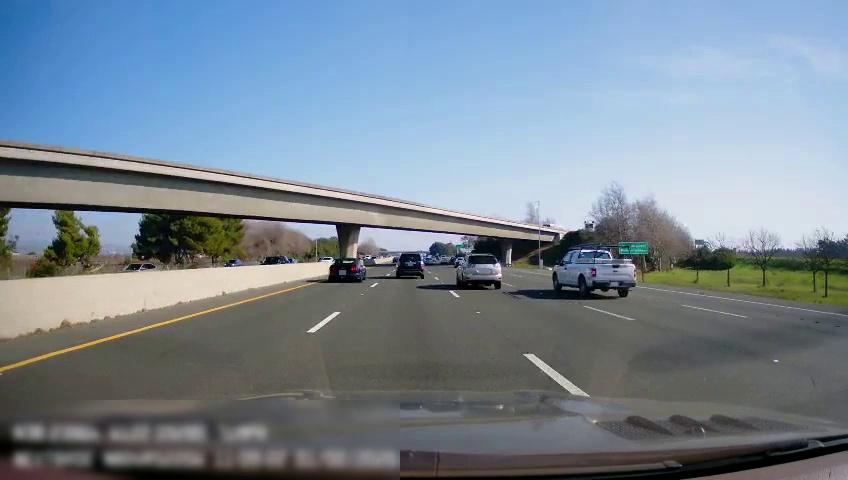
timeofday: Day
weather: Sunny
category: Drivable Space
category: Vehicles | Truck
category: Vehicles | SUV
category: Vehicles | SUV
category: Vehicles | SUV
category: Vehicles | Car
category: Vehicles | Car
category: Vehicles | Car
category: Vehicles | Car
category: Vehicles | Car
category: Lanes | Alternate Lane
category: Lanes | Current Lane
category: Lanes | Current Lane
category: Lanes | Alternate Lane
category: Lanes | Alternate Lane
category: Lanes | Alternate Lane
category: Traffic | Signs